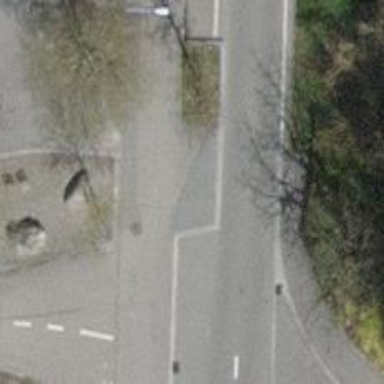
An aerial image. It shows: Kerb barrier.